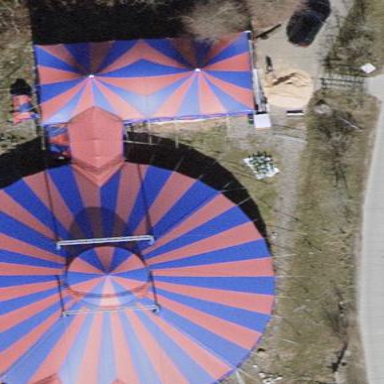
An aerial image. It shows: Tent.